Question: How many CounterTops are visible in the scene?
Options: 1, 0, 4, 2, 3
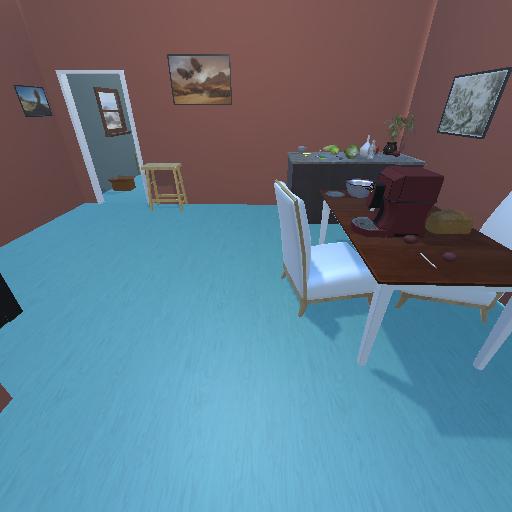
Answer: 1